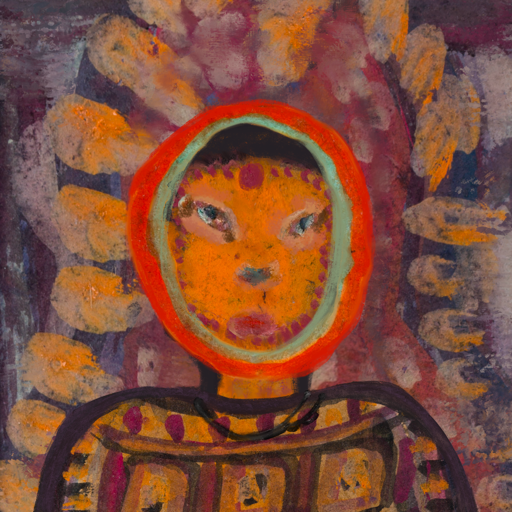
Background: Doll, Head And Neck Front: Doll, Face Front: Boggyland, Bust: Doll, Hair Front: Sisters, Head Accessory: Blank, Second Necklace: Blank, Necklace: Orphan, Baby: Blank